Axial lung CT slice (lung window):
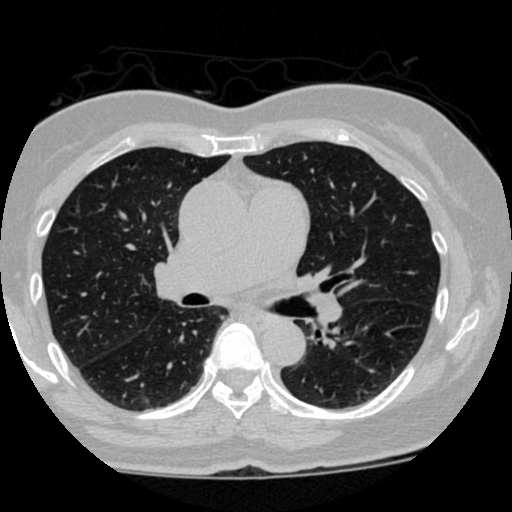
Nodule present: no